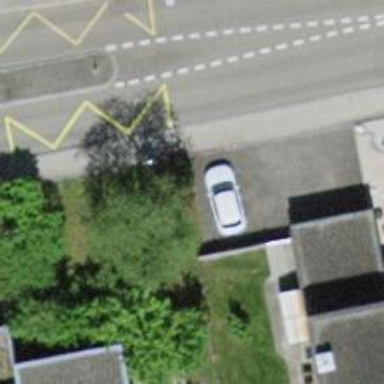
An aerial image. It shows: Platform for public transport is situated by the road.